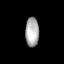
Tissue: lung
Cell type: Smooth muscle cells
Senescence score: 0.5767
Nuclear area (px): 394
Mean DAPI intensity: 171.178